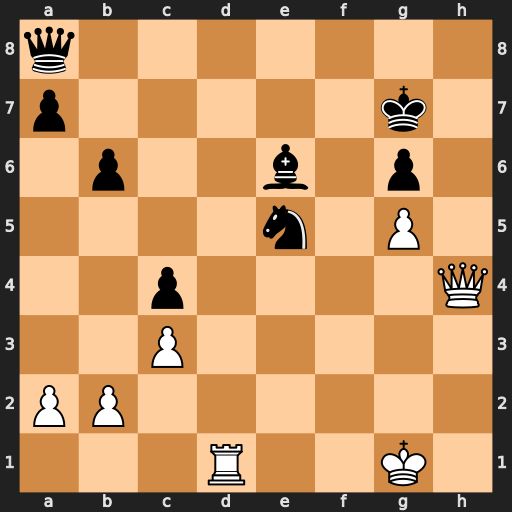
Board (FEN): q7/p5k1/1p2b1p1/4n1P1/2p4Q/2P5/PP6/3R2K1
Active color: w
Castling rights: -
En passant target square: -
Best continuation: Qd4 Qd5 Qxd5 Bxd5 Rxd5